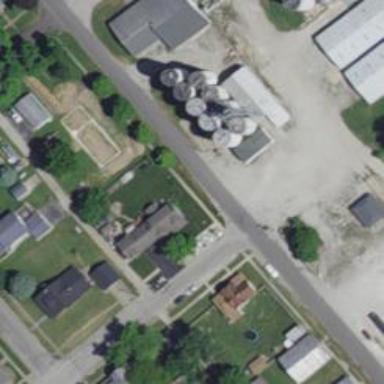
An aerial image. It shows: Silo.